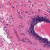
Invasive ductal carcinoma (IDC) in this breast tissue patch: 0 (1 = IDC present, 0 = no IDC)